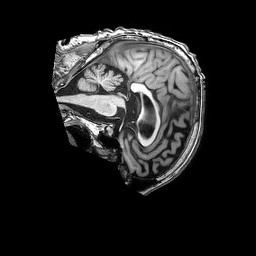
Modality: T1w
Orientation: sagittal
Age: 78
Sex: male
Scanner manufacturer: philips
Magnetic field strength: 3 T
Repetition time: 0.006907 s
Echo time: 0.003175 s